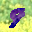
Label: 9